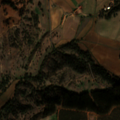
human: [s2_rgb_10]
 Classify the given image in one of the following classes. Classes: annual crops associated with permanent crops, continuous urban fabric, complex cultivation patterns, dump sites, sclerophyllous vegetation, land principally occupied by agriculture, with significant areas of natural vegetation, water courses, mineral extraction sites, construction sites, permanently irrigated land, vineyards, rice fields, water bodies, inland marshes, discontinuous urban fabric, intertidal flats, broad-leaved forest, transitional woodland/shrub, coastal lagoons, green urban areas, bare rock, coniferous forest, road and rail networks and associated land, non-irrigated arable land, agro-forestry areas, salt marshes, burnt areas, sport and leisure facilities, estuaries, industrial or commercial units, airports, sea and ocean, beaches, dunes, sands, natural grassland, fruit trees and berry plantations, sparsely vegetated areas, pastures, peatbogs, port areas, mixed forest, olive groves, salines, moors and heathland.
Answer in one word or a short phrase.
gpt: non-irrigated arable land, olive groves, agro-forestry areas, broad-leaved forest